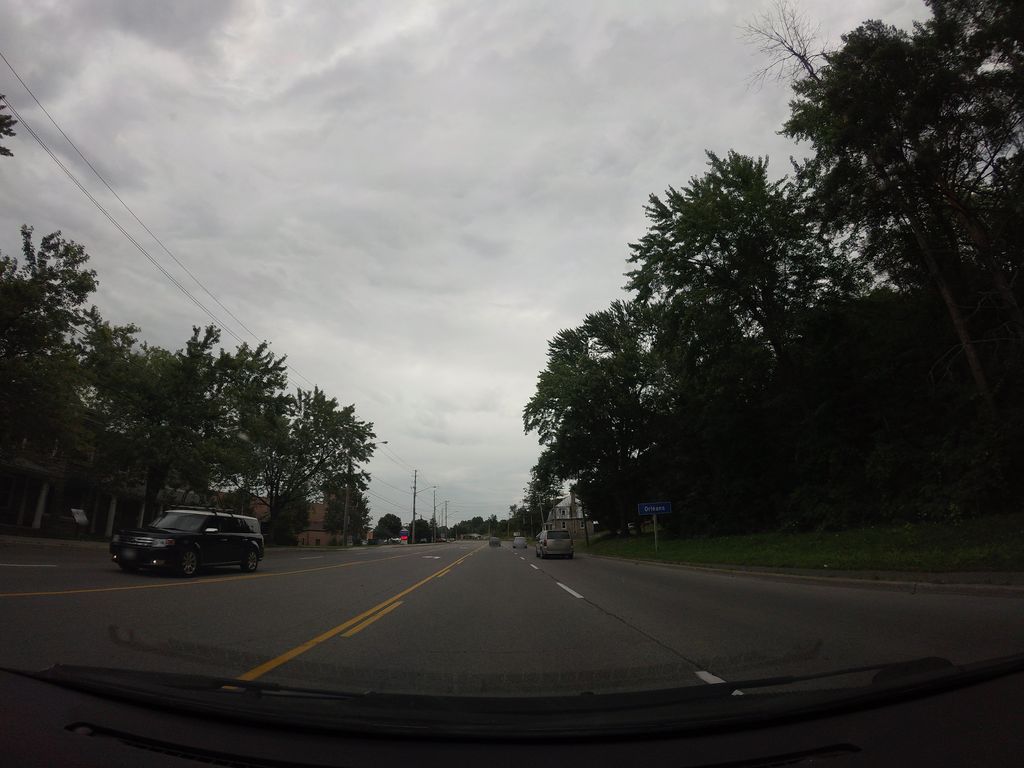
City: ottawa-gatineau